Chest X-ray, PA view. Patient: 55 years old, sex M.
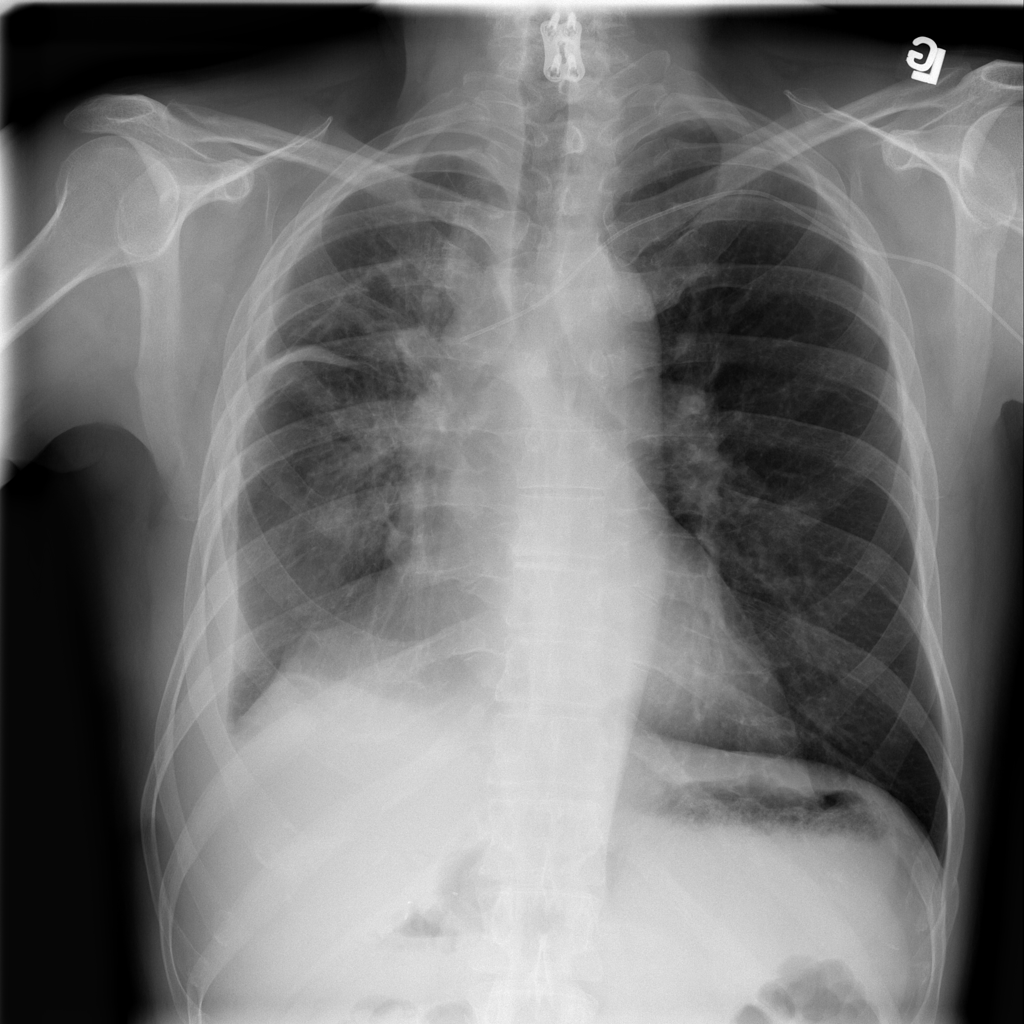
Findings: Effusion, Pneumonia